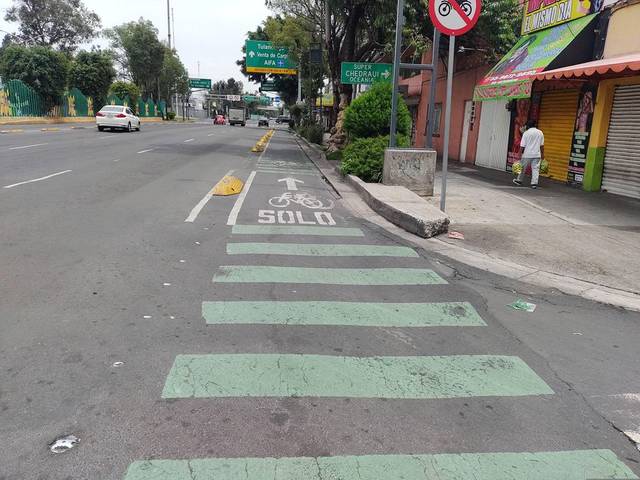
Region: Mexico
Coordinates: 19.452, -99.109